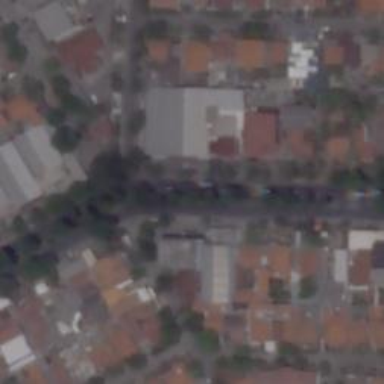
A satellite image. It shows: Residential road.